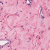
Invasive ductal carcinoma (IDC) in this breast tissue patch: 0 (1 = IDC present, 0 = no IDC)